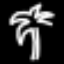
Label: palm tree